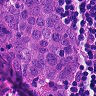
Metastatic tissue present: yes